Question:
In VIM text editor, everytime whenever I type ''typedef '', it gets highlighted automatically. How to fix this?
I want to turn off word highlighting property in vim.
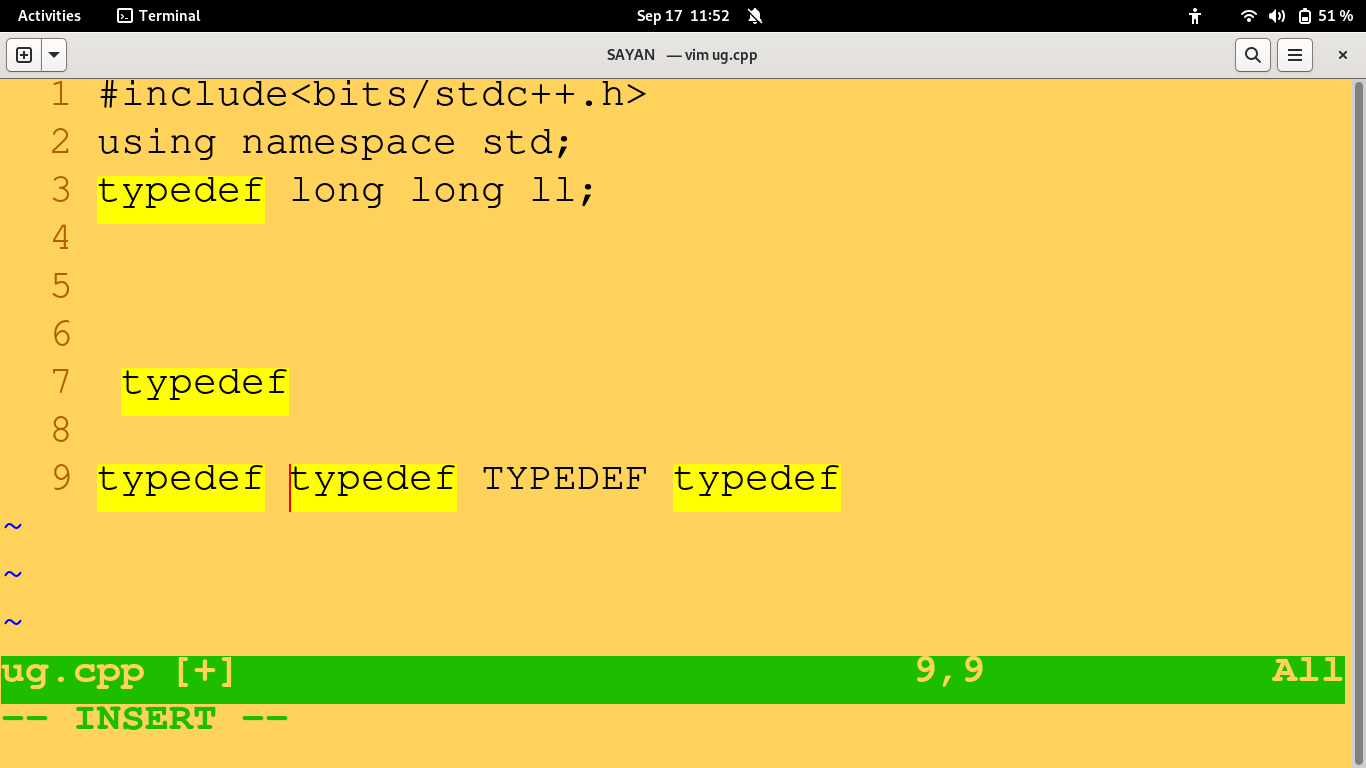
Answer: Looks like you have the "highlight search" flag on and the last search was for 'typedef'. You can turn the flag off with ':set nohls'.
You can inspect all settings with ':set all'.
You can read the help for highlight search with ':help hls'.